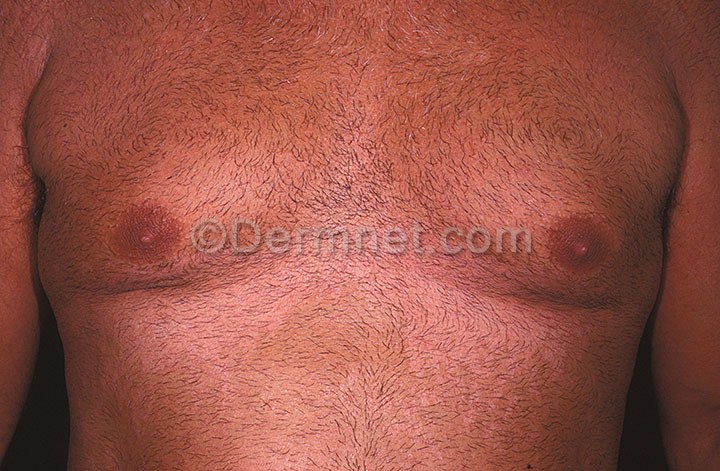
Disease: Tinea Ringworm Candidiasis and other Fungal Infections